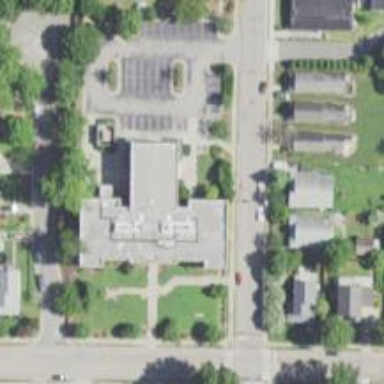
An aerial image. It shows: School.